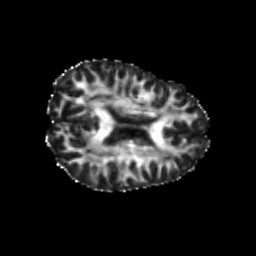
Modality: FA
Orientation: axial
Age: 26
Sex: female
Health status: healthy
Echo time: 0.074 s